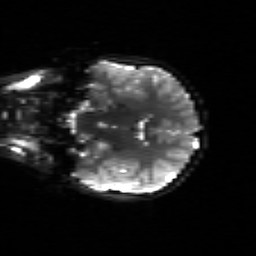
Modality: sbref
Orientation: coronal
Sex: female
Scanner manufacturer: siemens
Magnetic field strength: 3 T
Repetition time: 5 s
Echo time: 0.071 s